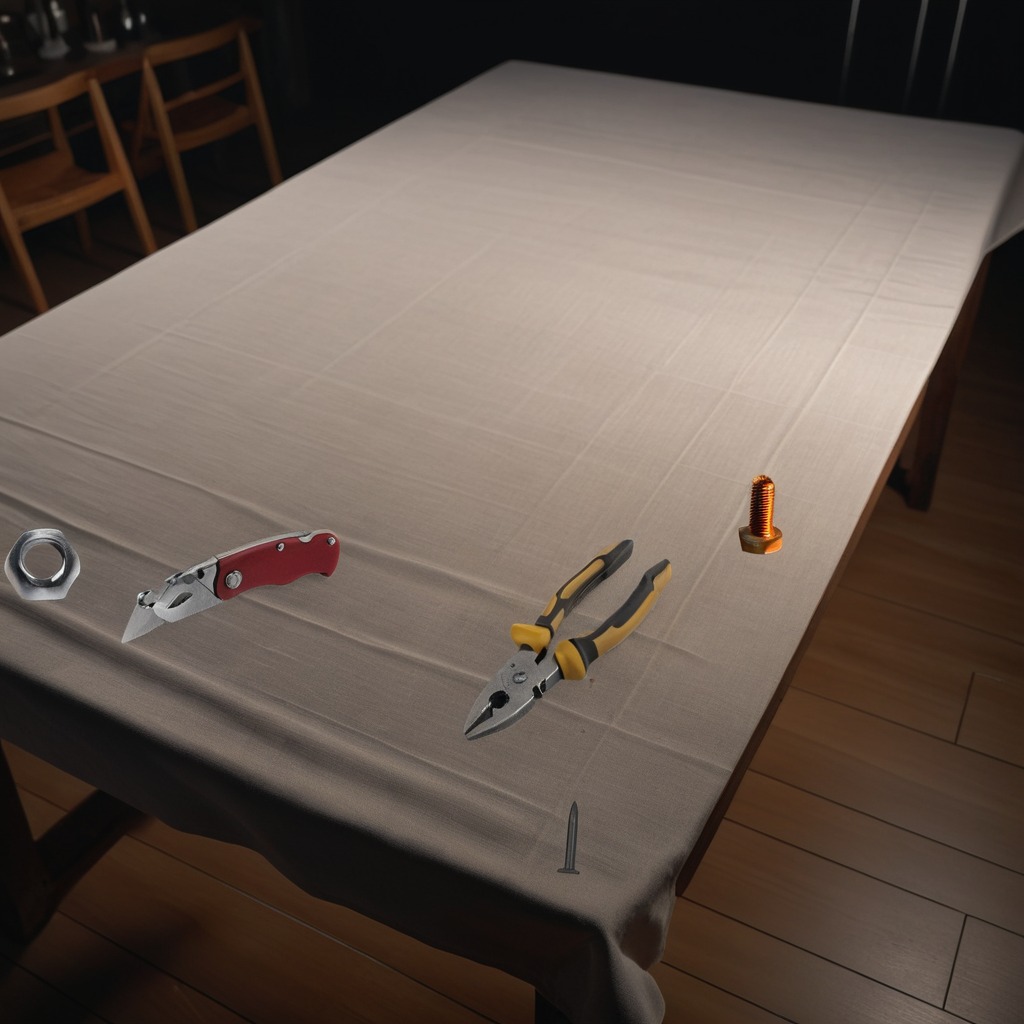
A utility knife, a metal machine screw, an iron nail, a pair of pliers, and a metal nut are lying on the wooden table.